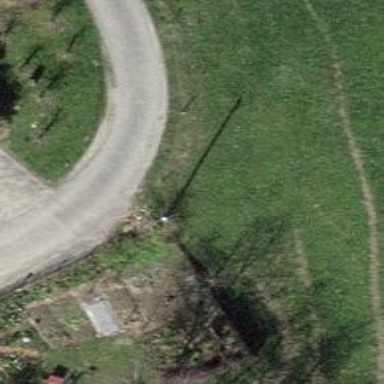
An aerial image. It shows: Minor power line.